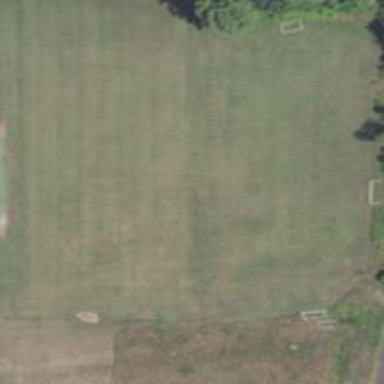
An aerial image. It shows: Cricket pitch in leisure land area.